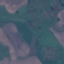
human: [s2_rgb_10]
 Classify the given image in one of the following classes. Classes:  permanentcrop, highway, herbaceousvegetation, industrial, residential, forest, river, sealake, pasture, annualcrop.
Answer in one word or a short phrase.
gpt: Pasture